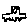
Label: car